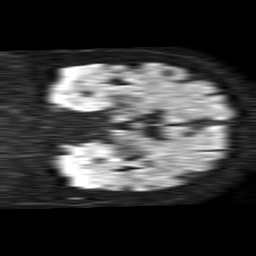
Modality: TRACE
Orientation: coronal
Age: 69
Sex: male
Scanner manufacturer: philips
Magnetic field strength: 1.5 T
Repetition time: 4.6 s
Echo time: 0.08631 s